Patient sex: M
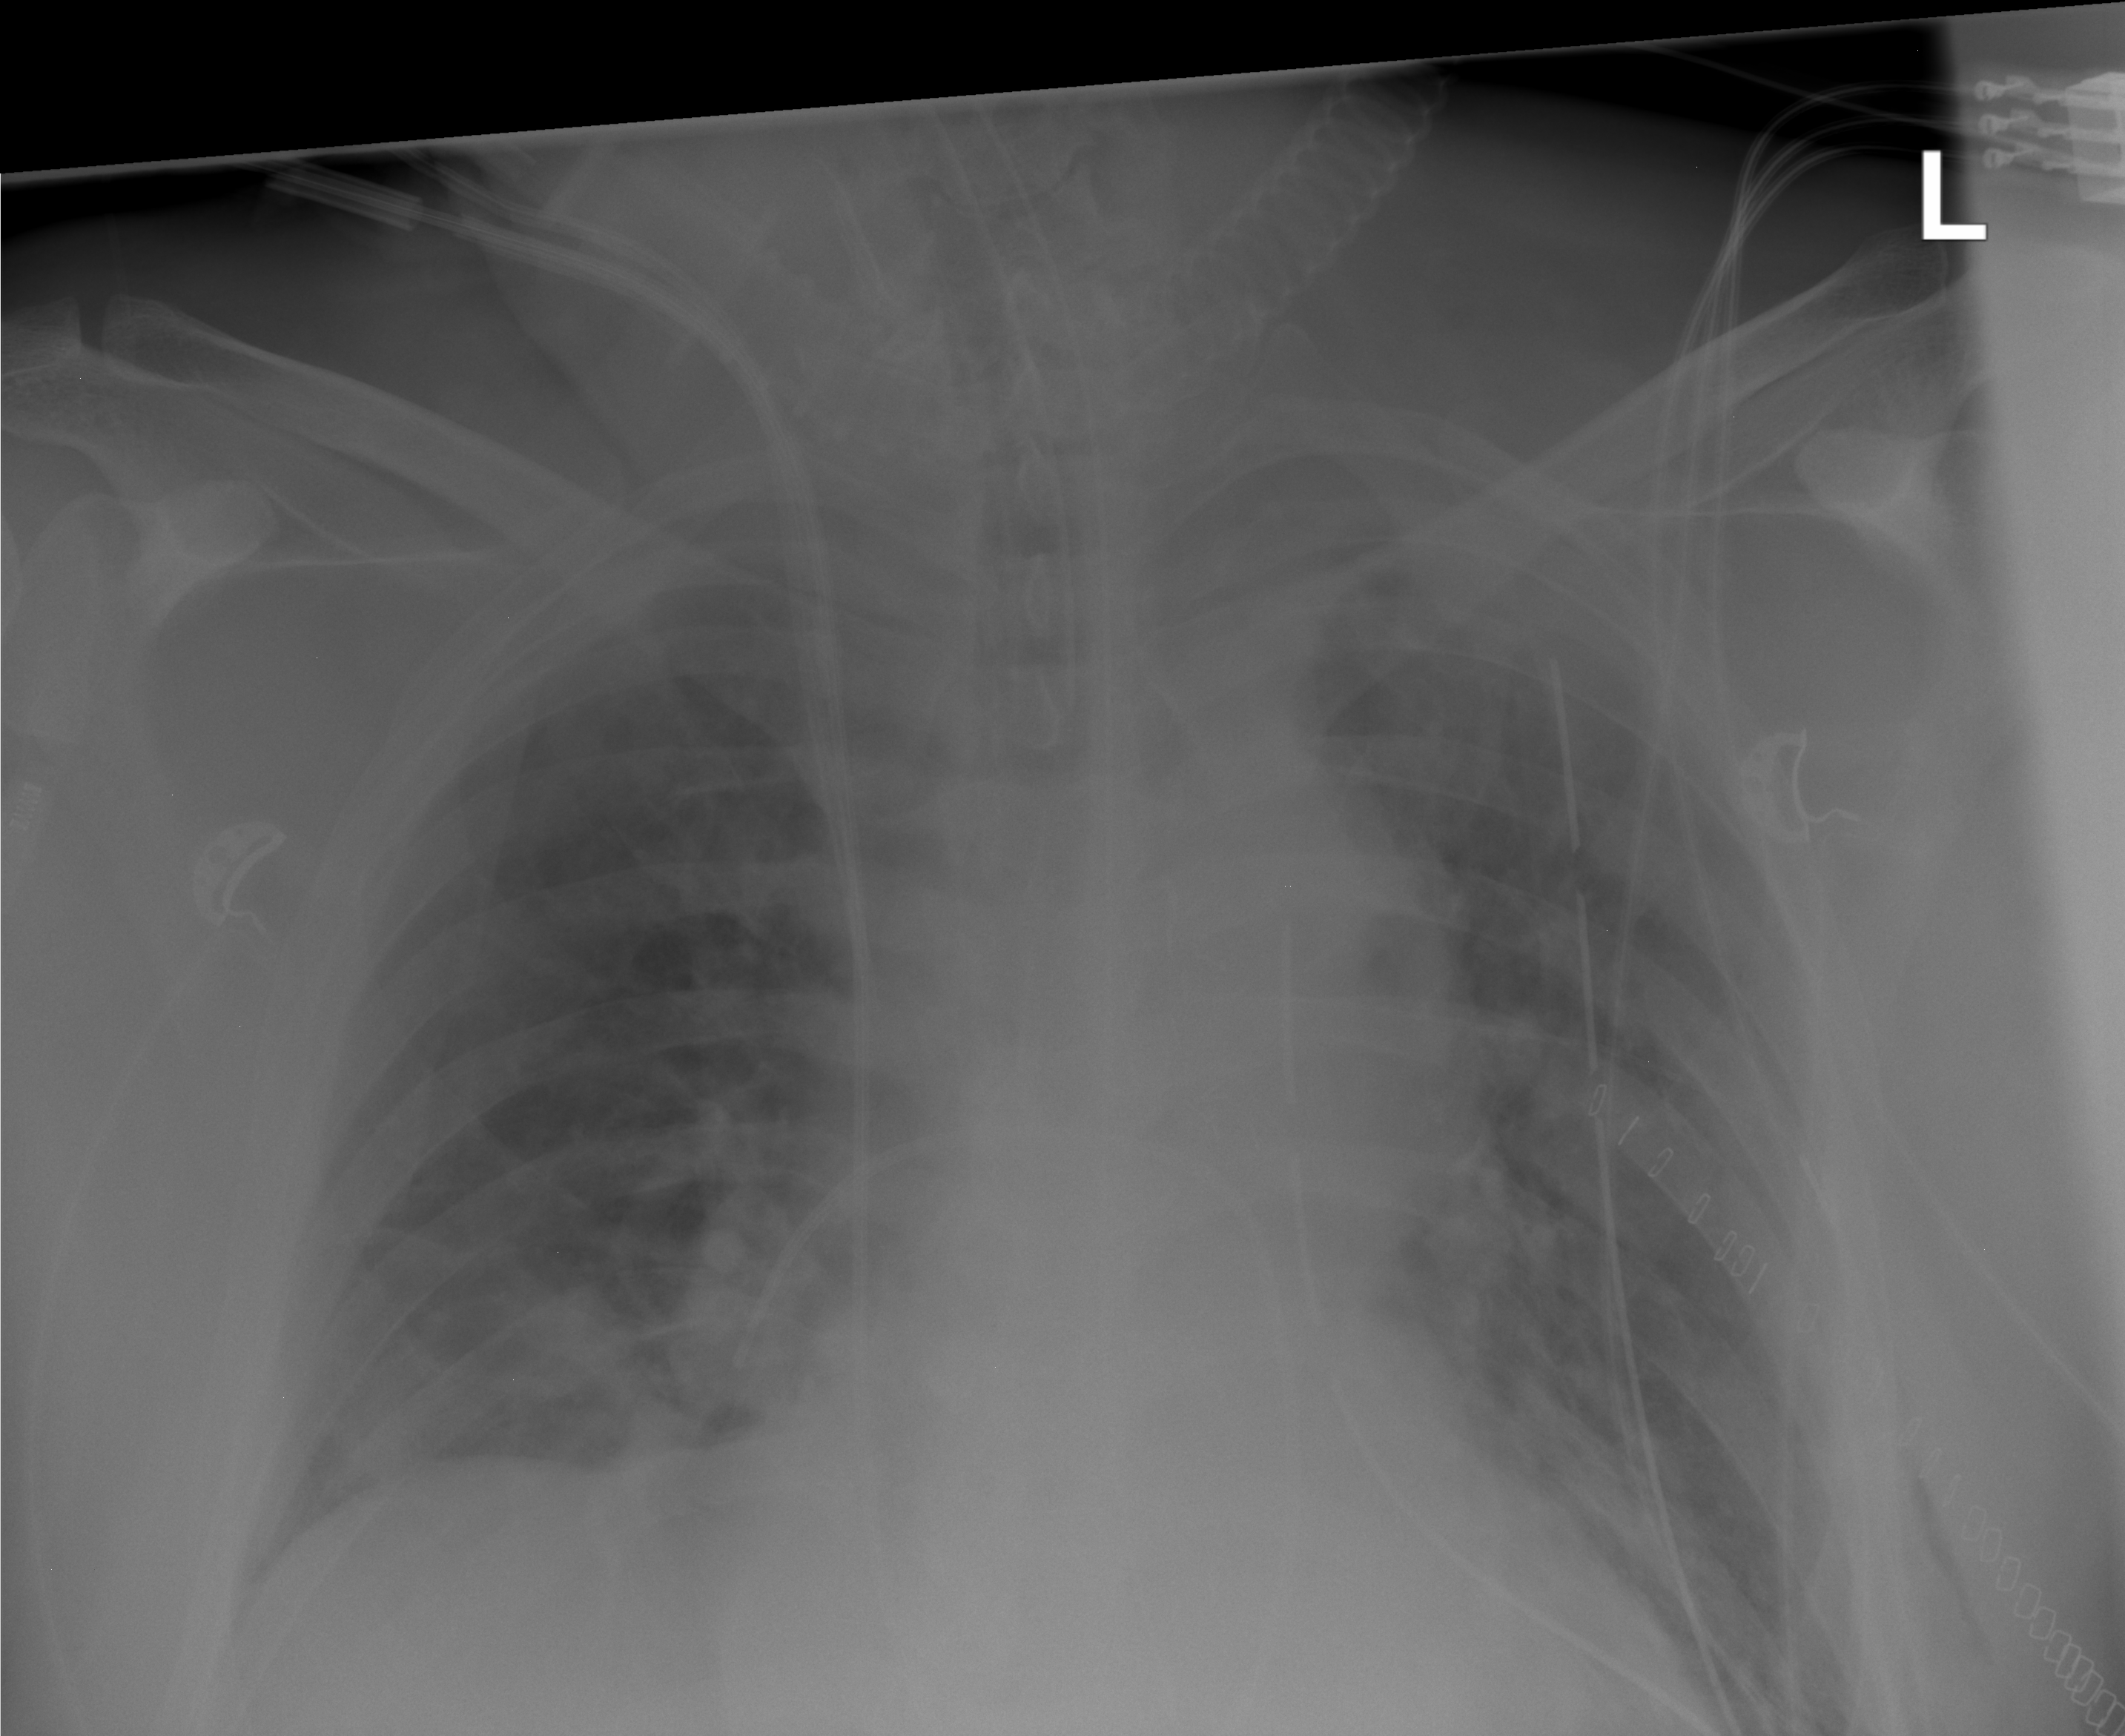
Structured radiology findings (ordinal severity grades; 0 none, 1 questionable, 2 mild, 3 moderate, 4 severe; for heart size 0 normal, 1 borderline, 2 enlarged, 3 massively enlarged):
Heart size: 2
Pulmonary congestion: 2
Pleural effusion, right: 0
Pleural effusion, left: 0
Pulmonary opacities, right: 0
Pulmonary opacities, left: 2
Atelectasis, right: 2
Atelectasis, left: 2